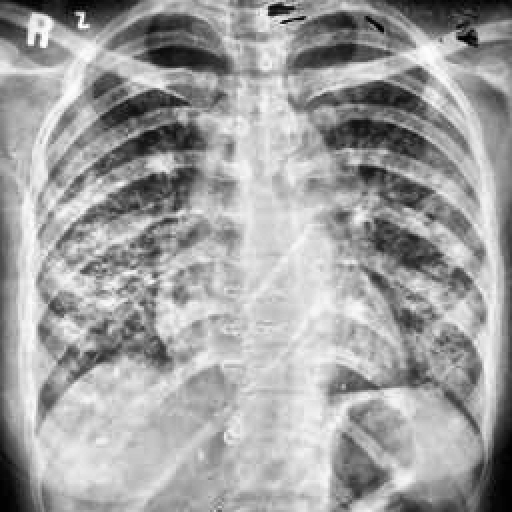
Finding: TUBERCULOSIS